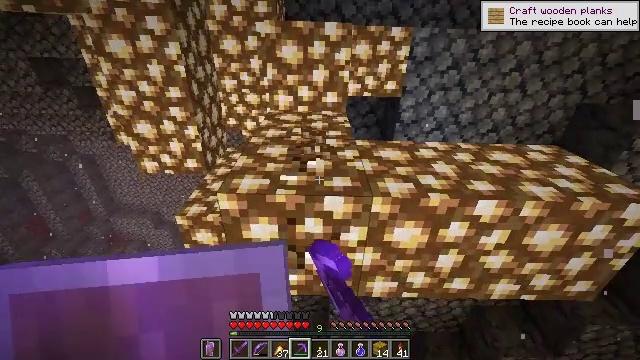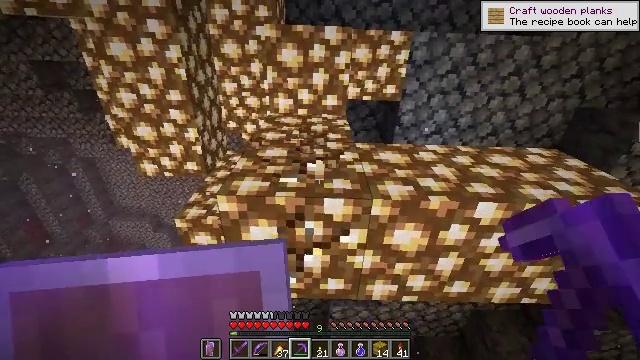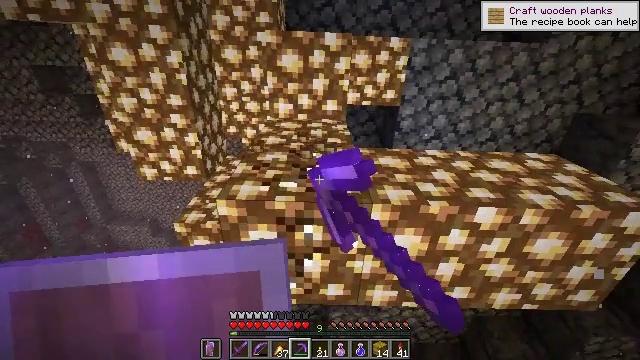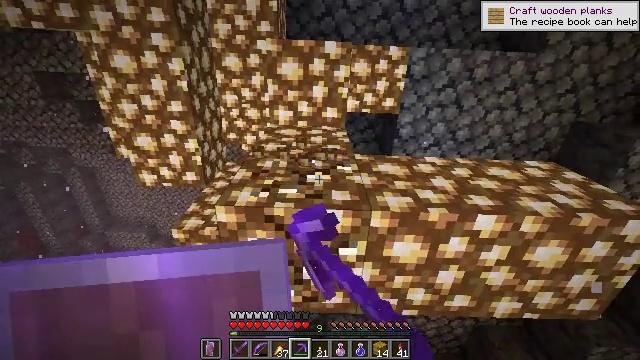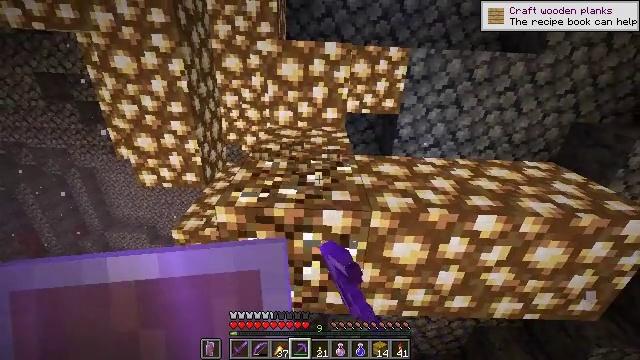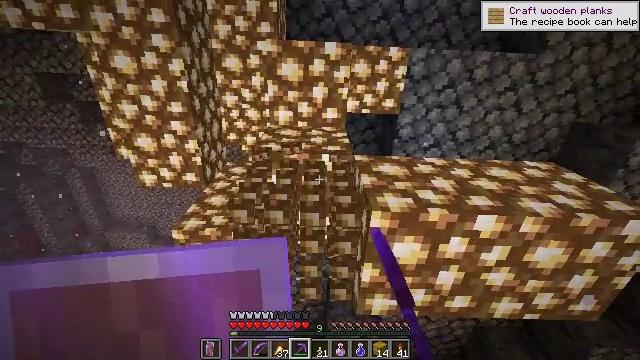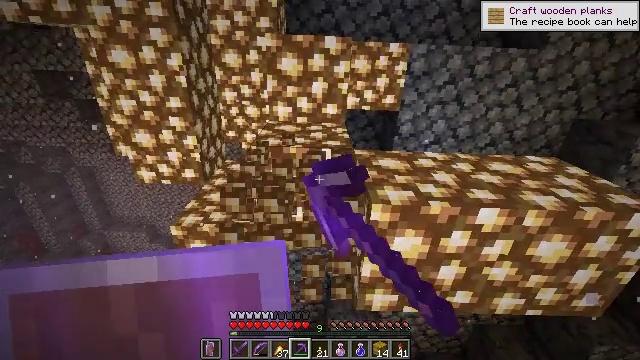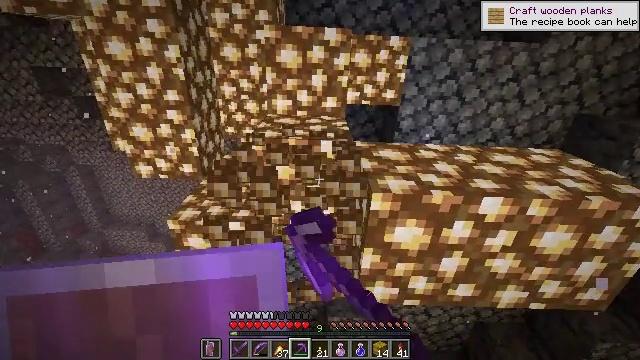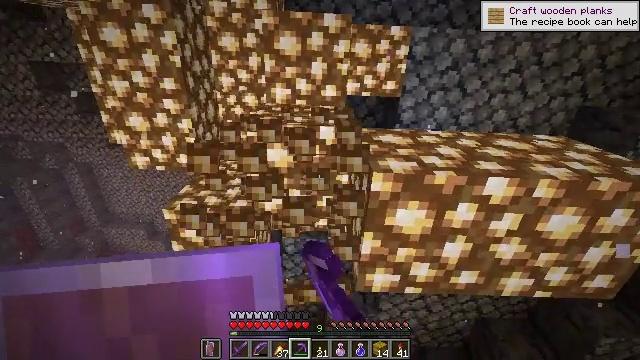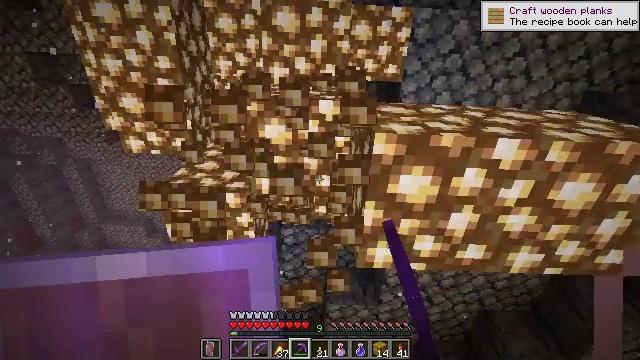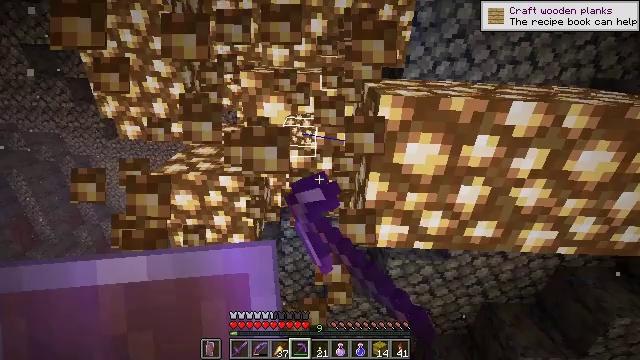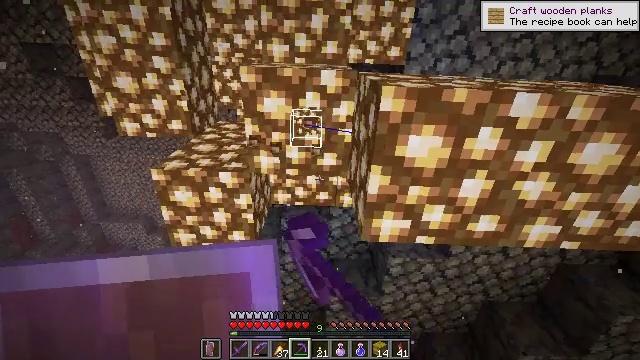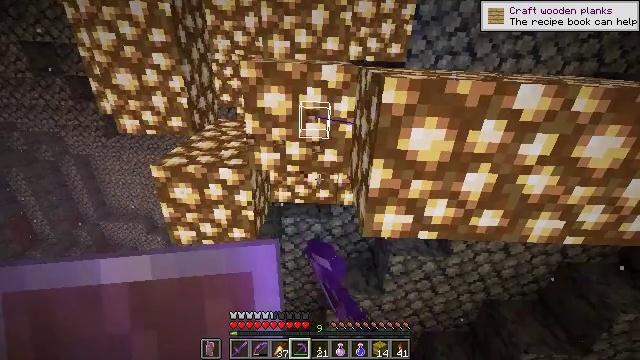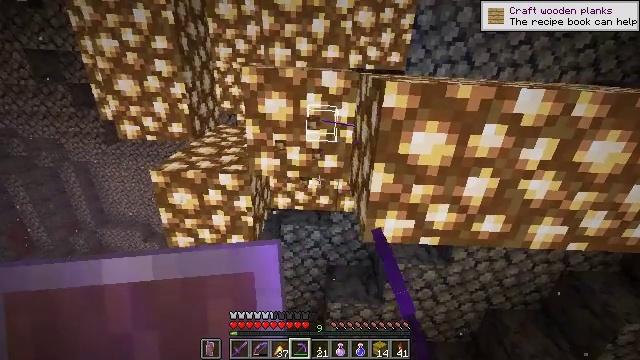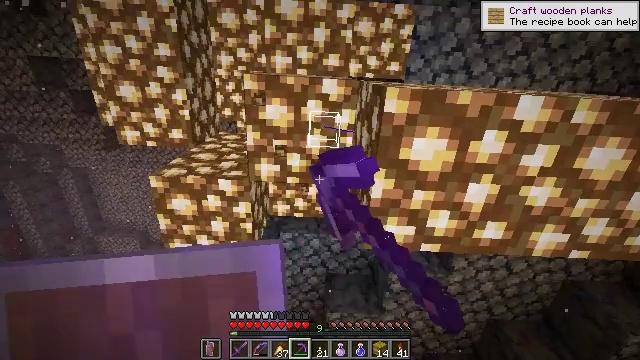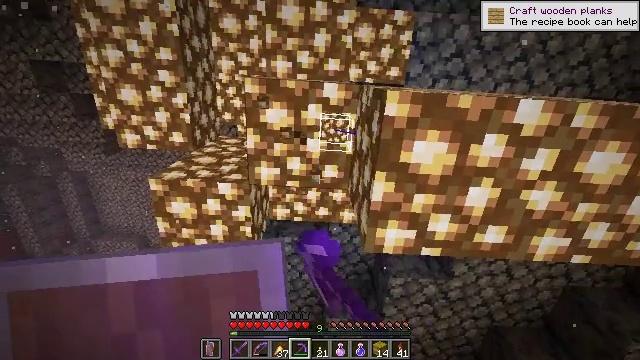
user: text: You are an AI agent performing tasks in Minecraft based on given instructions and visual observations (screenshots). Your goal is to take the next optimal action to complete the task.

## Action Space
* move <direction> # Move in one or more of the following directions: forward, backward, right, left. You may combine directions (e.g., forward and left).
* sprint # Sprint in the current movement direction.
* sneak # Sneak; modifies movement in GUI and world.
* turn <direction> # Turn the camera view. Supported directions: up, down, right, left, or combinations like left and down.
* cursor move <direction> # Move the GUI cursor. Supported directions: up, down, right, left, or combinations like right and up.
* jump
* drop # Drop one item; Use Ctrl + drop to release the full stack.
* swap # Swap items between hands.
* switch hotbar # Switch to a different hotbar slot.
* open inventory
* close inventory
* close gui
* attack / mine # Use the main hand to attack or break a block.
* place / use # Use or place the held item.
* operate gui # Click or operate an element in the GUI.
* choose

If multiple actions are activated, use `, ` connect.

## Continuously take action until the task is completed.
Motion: motion action
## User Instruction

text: Collect glowstone blocks for lighting.
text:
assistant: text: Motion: attack / mine
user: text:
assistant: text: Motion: turn up, attack / mine
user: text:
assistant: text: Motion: turn up, attack / mine
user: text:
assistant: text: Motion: attack / mine
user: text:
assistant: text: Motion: attack / mine
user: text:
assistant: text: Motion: move forward, attack / mine
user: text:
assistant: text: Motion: move forward, attack / mine
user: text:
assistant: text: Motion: move forward, attack / mine
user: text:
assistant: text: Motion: move forward, attack / mine
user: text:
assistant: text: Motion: attack / mine
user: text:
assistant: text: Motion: attack / mine
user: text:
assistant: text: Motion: attack / mine
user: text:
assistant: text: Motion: turn up, attack / mine
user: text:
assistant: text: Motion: turn up, attack / mine
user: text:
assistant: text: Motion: turn up, attack / mine
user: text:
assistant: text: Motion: turn up, attack / mine
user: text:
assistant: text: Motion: turn up, attack / mine
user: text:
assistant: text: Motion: attack / mine
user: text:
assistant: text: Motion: attack / mine
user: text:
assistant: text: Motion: attack / mine
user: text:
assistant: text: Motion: attack / mine
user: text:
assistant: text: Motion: attack / mine
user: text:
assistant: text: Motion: attack / mine
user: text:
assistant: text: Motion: attack / mine
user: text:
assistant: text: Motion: attack / mine
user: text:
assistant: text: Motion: attack / mine
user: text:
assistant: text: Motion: attack / mine
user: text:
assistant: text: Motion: attack / mine
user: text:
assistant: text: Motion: attack / mine
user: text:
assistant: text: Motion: move right, attack / mine